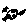
Label: moon